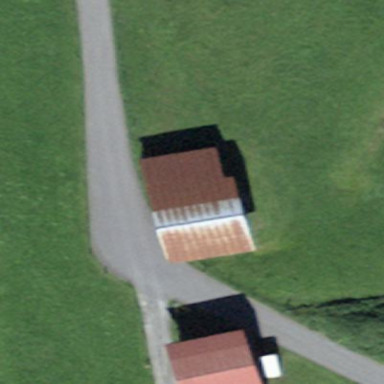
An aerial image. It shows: Barn.